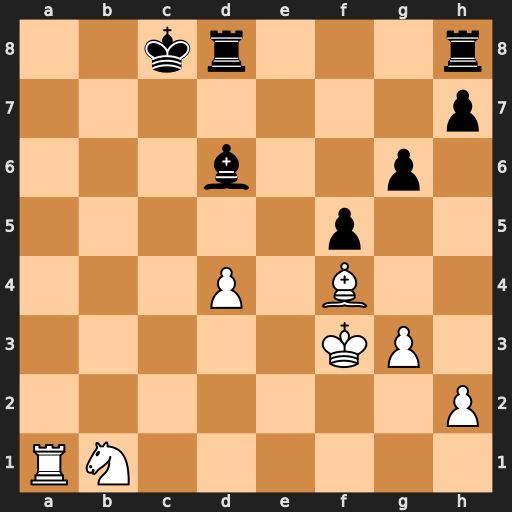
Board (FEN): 2kr3r/7p/3b2p1/5p2/3P1B2/5KP1/7P/RN6
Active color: w
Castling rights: -
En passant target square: -
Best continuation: Bxd6 Rxd6 Ra8+ Kd7 Rxh8